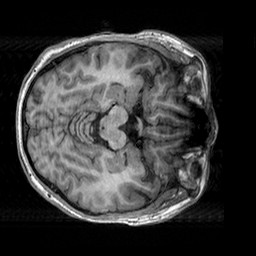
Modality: T1w
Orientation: axial
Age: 23
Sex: male
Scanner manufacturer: siemens
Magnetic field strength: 3 T
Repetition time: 2.3 s
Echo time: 0.00303 s